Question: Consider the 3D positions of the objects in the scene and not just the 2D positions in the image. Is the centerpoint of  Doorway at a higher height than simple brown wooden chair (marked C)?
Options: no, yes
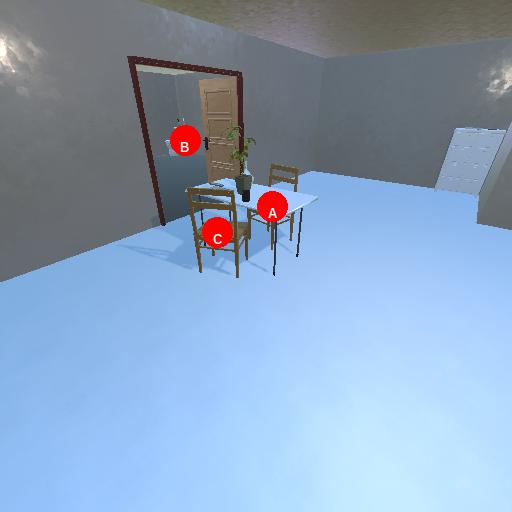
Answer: no